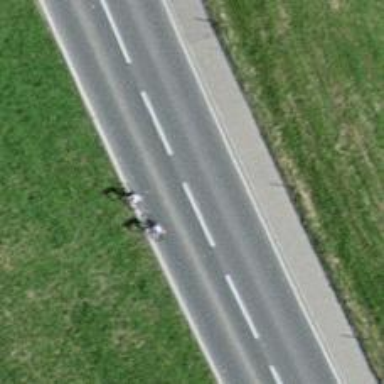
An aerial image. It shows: Secondary road with asphalt surface.